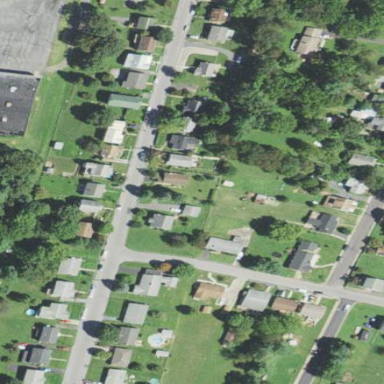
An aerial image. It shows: Residential area within neighborhood.